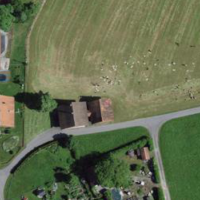
EUNIS habitat code: 52
Species observed at this site:
Sisymbrium officinale